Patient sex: M
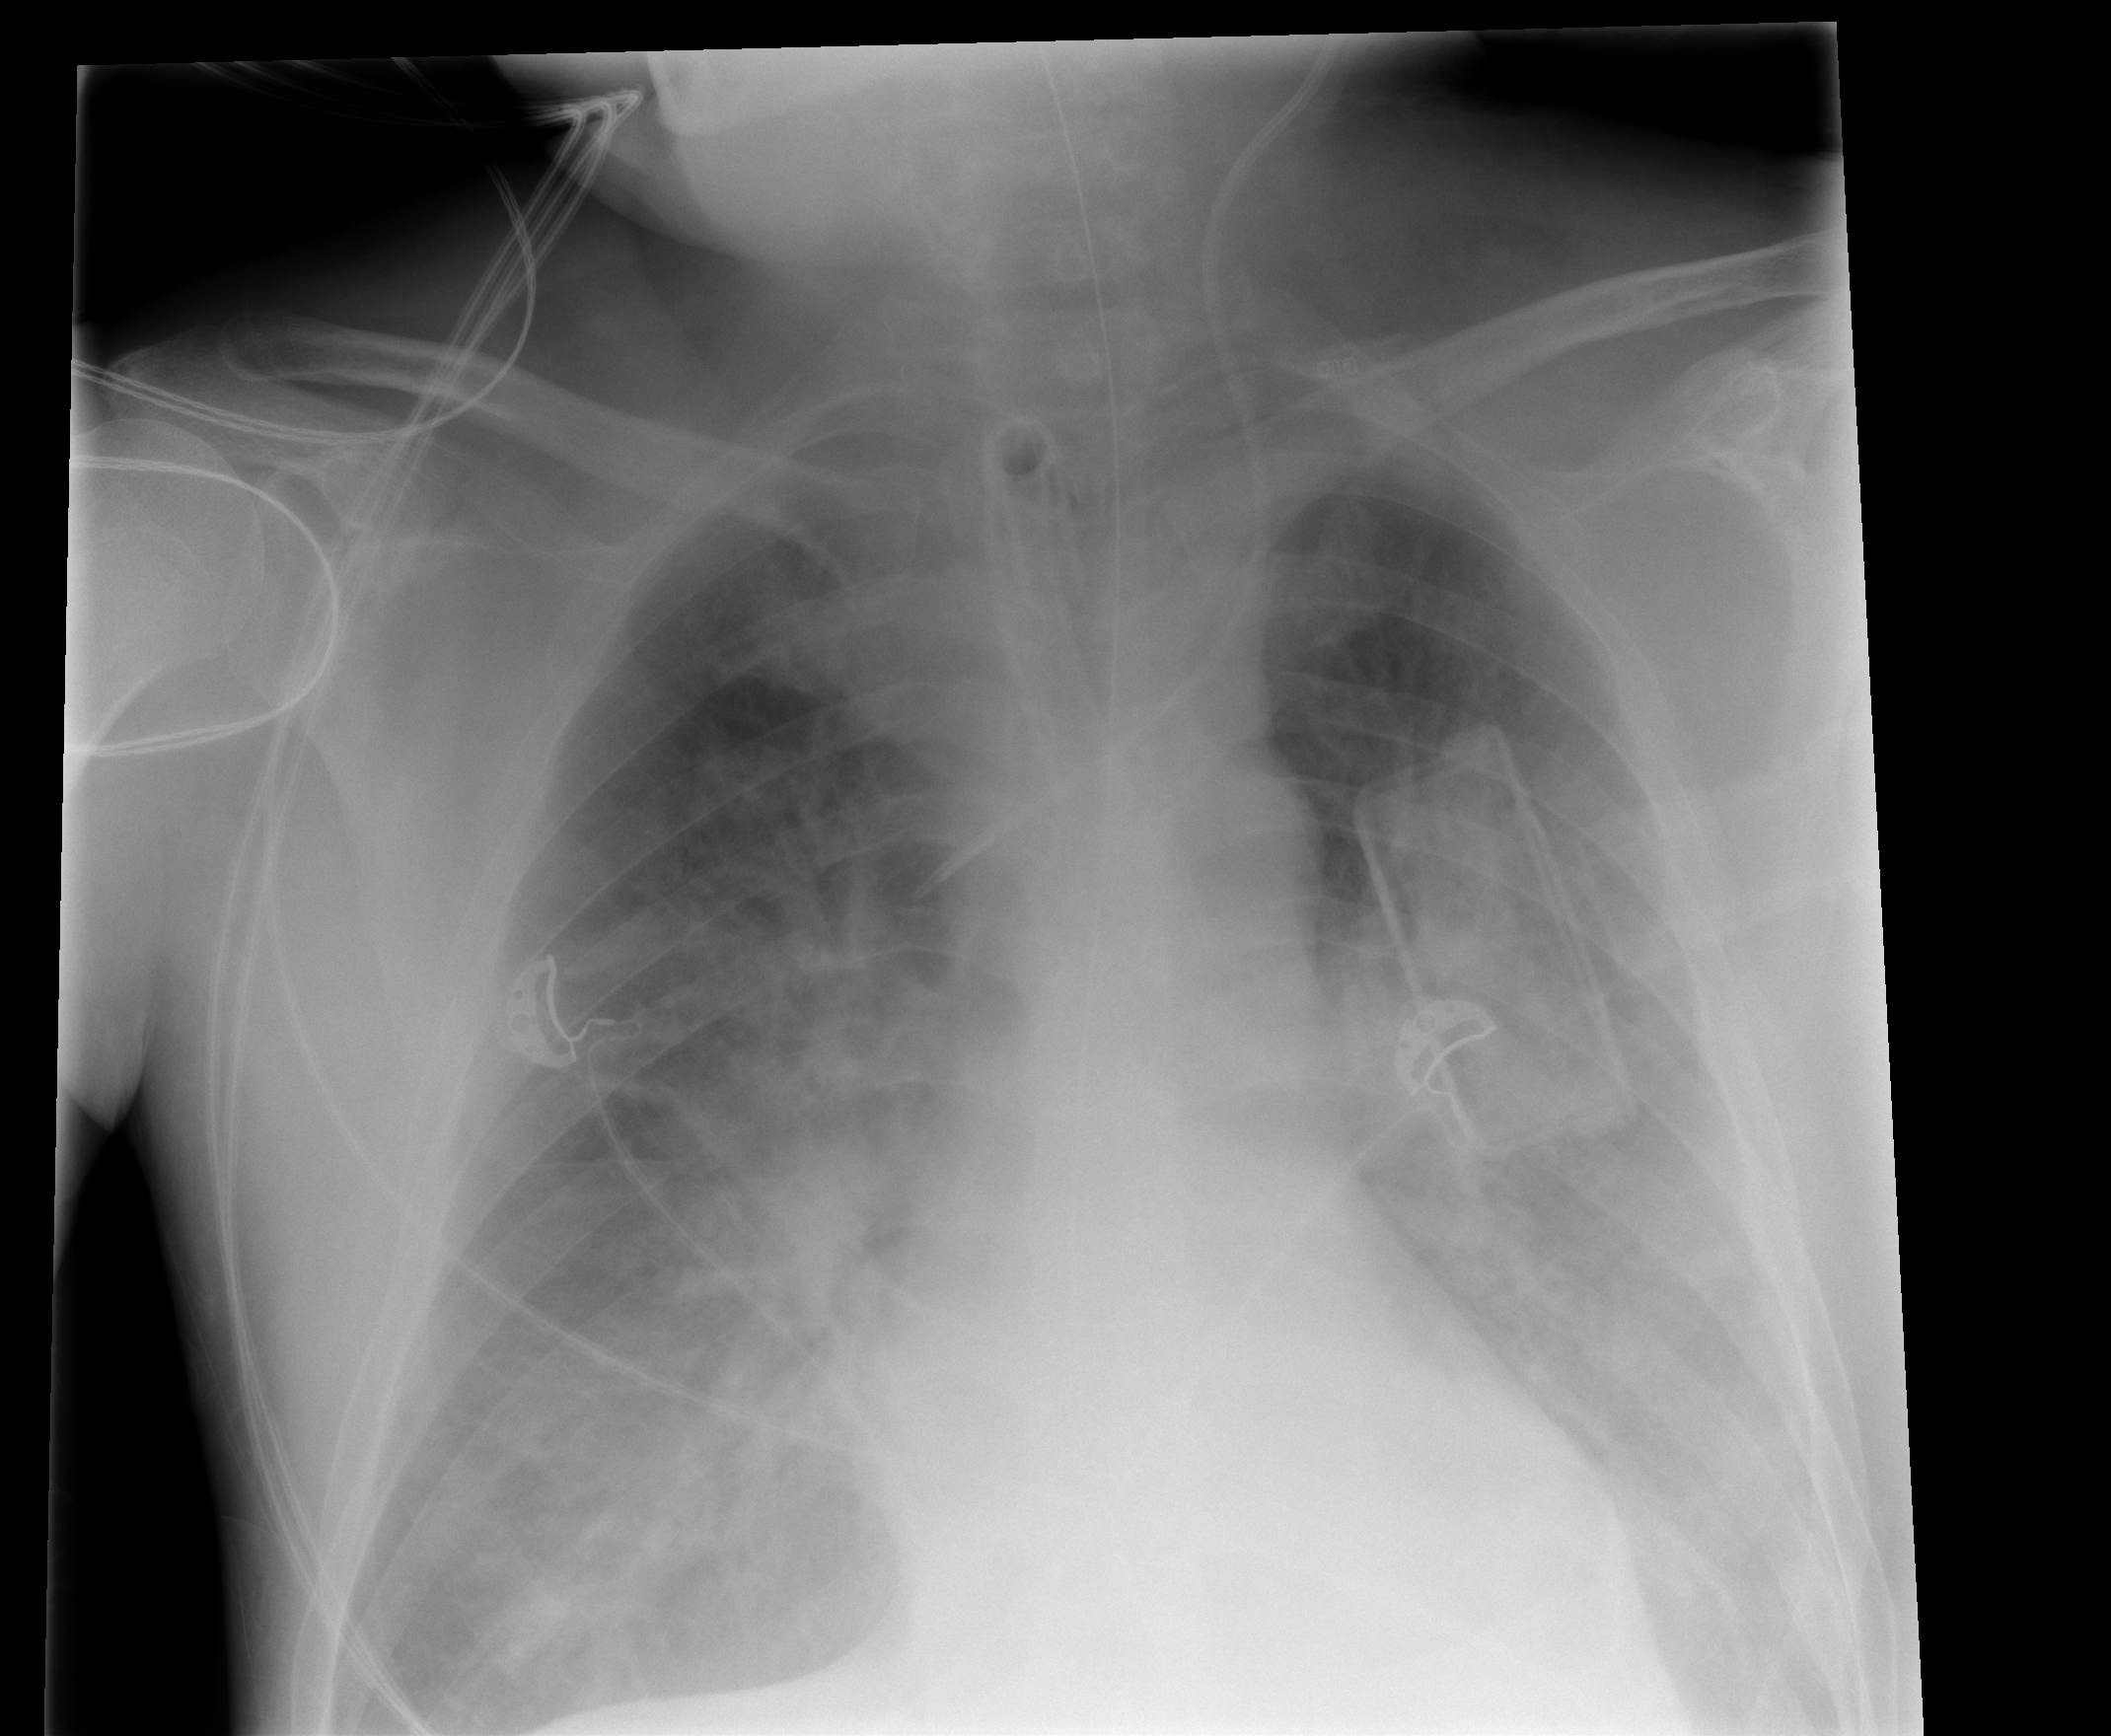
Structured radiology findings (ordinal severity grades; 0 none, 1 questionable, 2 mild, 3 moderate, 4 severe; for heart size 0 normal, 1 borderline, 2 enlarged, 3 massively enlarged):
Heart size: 0
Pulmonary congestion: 2
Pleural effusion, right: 0
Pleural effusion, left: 2
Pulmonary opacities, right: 3
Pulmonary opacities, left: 3
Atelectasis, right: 3
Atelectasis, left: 2